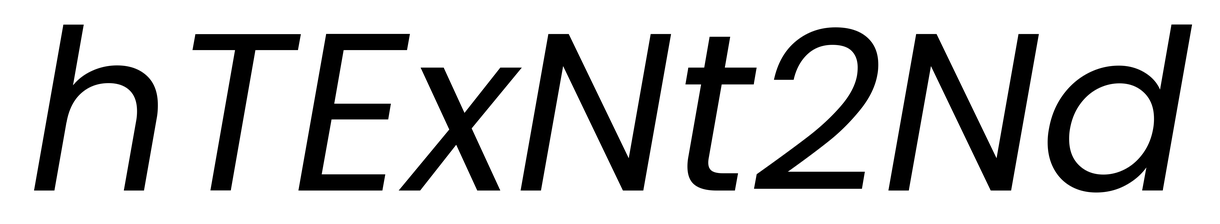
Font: Poppins-Italic